Group 1:
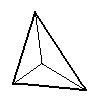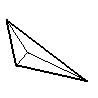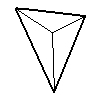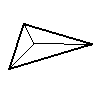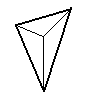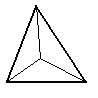
Group 2:
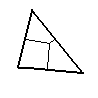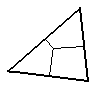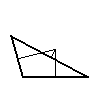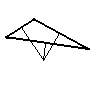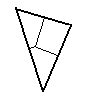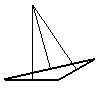
Rule separating the two groups: Angle bisectors meet at the incenter vs. perpendicular bisectors meet at the orthocenter.
Concepts: triangle, triangle_incenter, triangle_orthocenter
Author: Harry E. Foundalis